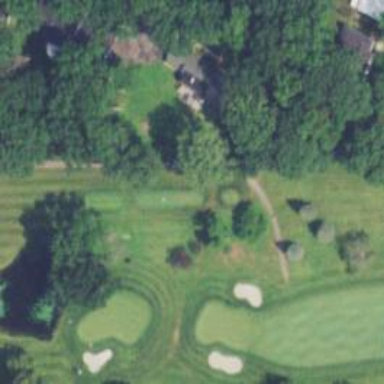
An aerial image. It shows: Golf tee.